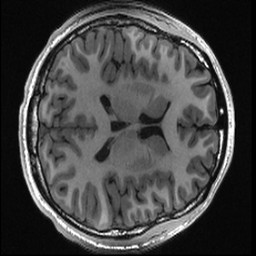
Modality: T1w
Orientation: axial